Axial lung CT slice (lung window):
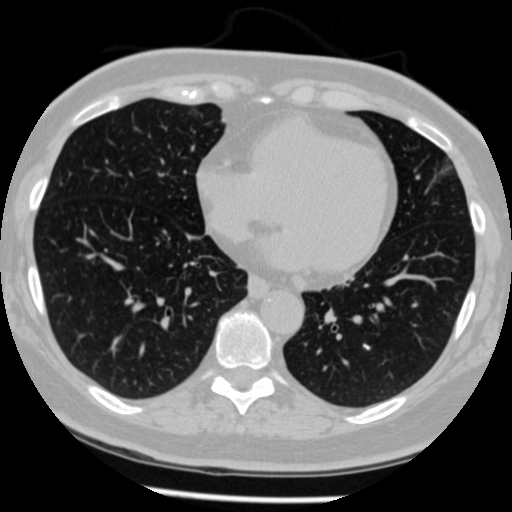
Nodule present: no